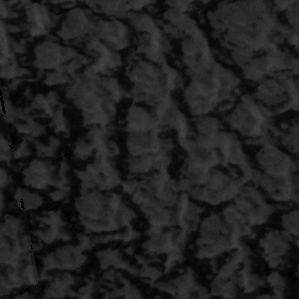
Label: frost